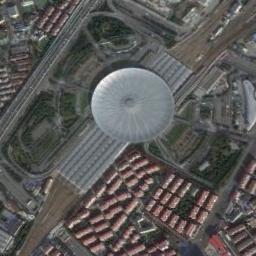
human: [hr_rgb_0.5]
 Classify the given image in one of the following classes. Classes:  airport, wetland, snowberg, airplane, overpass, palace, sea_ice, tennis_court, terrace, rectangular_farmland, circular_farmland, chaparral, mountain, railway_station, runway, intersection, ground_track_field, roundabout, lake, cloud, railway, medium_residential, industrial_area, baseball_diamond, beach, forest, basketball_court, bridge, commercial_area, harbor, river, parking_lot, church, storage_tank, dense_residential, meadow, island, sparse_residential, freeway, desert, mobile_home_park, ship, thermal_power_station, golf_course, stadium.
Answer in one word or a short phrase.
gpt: railway_station